Question: This is a follow-up question to (<URL>, which solved the problem I was facing in a custom function using an expression to filter out data while labeling data points. But the answer raised another issue that I don't know how to solve.
Here is the custom function that uses 'rlang' to evaluate the user-entered expression to filter out data while attaching labels to data points. And this function works fine when not used inside list columns. For example-
'''
# loading needed libraries
library(tidyverse)
library(ggplot2)
library(ggrepel)
# custom function
label_adder <- function(data, x, y, label.var, exp = NULL) {
param_list <- as.list(match.call())
if ("exp" %in% names(param_list)) {
my_exp <- rlang::enquo(exp)
}
else {
a <- "dplyr::row_number(x = .) > 0"
my_exp <- rlang::quo(!!rlang::sym(a))
}
plot <-
ggplot(mapping = aes(
x = !!rlang::enquo(x),
y = !!rlang::enquo(y)
)) +
geom_point(data = data) +
geom_smooth(data = data, method = "lm") +
geom_label_repel(
data = data %>% filter(!!my_exp),
mapping = aes(label = !!rlang::enquo(label.var))
)
return(plot)
}
# using the function
label_adder(
data = datasets::iris,
x = Sepal.Length,
y = Sepal.Width,
label.var = Species,
exp = Sepal.Length > 7
)
'''

But when I use the same function with 'purrr::map', it fails.
'''
# creating a list column
df.listcol <- datasets::iris %>%
dplyr::mutate(.data = ., Species2 = Species) %>% # just creates a copy of this variable
dplyr::group_by(.data = ., Species) %>%
tidyr::nest(data = .)
# running function on dataframe with list columns
df.listcol %>% # creates a nested dataframe with list column called 'data'
dplyr::mutate( # creating a new list column of ggstatsplot outputs
.data = .,
plot = data %>%
purrr::map(
.x = .,
.f = ~label_adder(
data = .,
x = Sepal.Length,
y = Sepal.Width
)
)
)
#> Error in mutate_impl(.data, dots): Evaluation error: Evaluation error: object 'dplyr::row_number(x = .) > 0' not found..
'''
But if I use the function by specifying 'label.var' and 'exp', it works just fine.
'''
# running function on dataframe with list columns
df.listcol %>% # creates a nested dataframe with list column called 'data'
dplyr::mutate( # creating a new list column of ggstatsplot outputs
.data = .,
plot = data %>%
purrr::map(
.x = .,
.f = ~label_adder(
data = .,
x = Sepal.Length,
y = Sepal.Width,
label.var = Species,
exp = Sepal.Length > 7
)
)
)
#> # A tibble: 3 x 3
#> Species data plot
#> <fct> <list> <list>
#> 1 setosa <tibble [50 x 5]> <S3: gg>
#> 2 versicolor <tibble [50 x 5]> <S3: gg>
#> 3 virginica <tibble [50 x 5]> <S3: gg>
'''
So my question is why the function fails when 'label.var' and 'exp' are not specified and how to resolve this issue?
Created on 2018-08-31 by the <URL>.
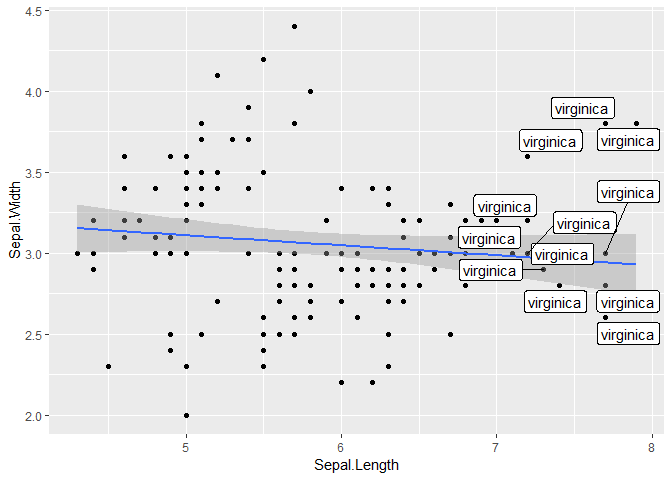
Answer: So here we edit the function to make the filtering more flexible.
'''
# loading needed libraries
library(tidyverse)
library(ggplot2)
library(ggrepel)
# custom function
label_adder <- function(data, x, y, label.var, exp = NULL) {
param_list <- as.list(match.call())
label_data <- data %>% {if ("exp" %in% names(param_list)) filter(., !!enquo(exp)) else .}
plot <-
ggplot(mapping = aes(
x = !!rlang::enquo(x),
y = !!rlang::enquo(y)
)) +
geom_point(data = data) +
geom_smooth(data = data, method = "lm") +
geom_label_repel(
data = label_data,
mapping = aes(label = !!rlang::enquo(label.var))
)
return(plot)
}
df.listcol <- datasets::iris %>%
dplyr::mutate(.data = ., Species2 = Species) %>% # just creates a copy of this variable
dplyr::group_by(.data = ., Species) %>%
tidyr::nest(data = .)
test <- df.listcol %>% mutate(plot = map(data, ~label_adder(., x = Sepal.Length, label.var = Species2, y = Sepal.Width)))
test
#> # A tibble: 3 x 3
#> Species data plot
#> <fct> <list> <list>
#> 1 setosa <tibble [50 x 5]> <S3: gg>
#> 2 versicolor <tibble [50 x 5]> <S3: gg>
#> 3 virginica <tibble [50 x 5]> <S3: gg>
test$plot[[2]]
'''

'''
test2 <- df.listcol %>% mutate(plot = map(data, ~label_adder(., x = Sepal.Length, label.var = Species2, y = Sepal.Width, exp = Sepal.Length > 6.5)))
test2
#> # A tibble: 3 x 3
#> Species data plot
#> <fct> <list> <list>
#> 1 setosa <tibble [50 x 5]> <S3: gg>
#> 2 versicolor <tibble [50 x 5]> <S3: gg>
#> 3 virginica <tibble [50 x 5]> <S3: gg>
test2$plot[[2]]
'''

Created on 2018-08-31 by the <URL>.